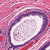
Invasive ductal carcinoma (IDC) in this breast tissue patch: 0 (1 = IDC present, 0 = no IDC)